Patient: sex F, age 34
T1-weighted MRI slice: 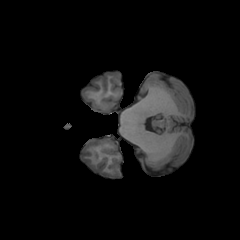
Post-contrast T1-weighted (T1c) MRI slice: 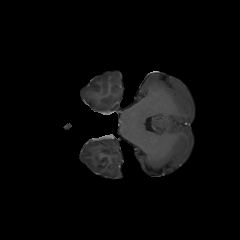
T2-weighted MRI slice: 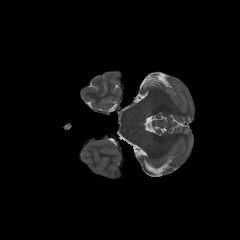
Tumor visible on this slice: no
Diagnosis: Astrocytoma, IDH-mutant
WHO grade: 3